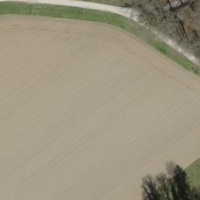
EUNIS habitat code: 52
Species observed at this site:
Aglais io
Bombina variegata
Pararge aegeria